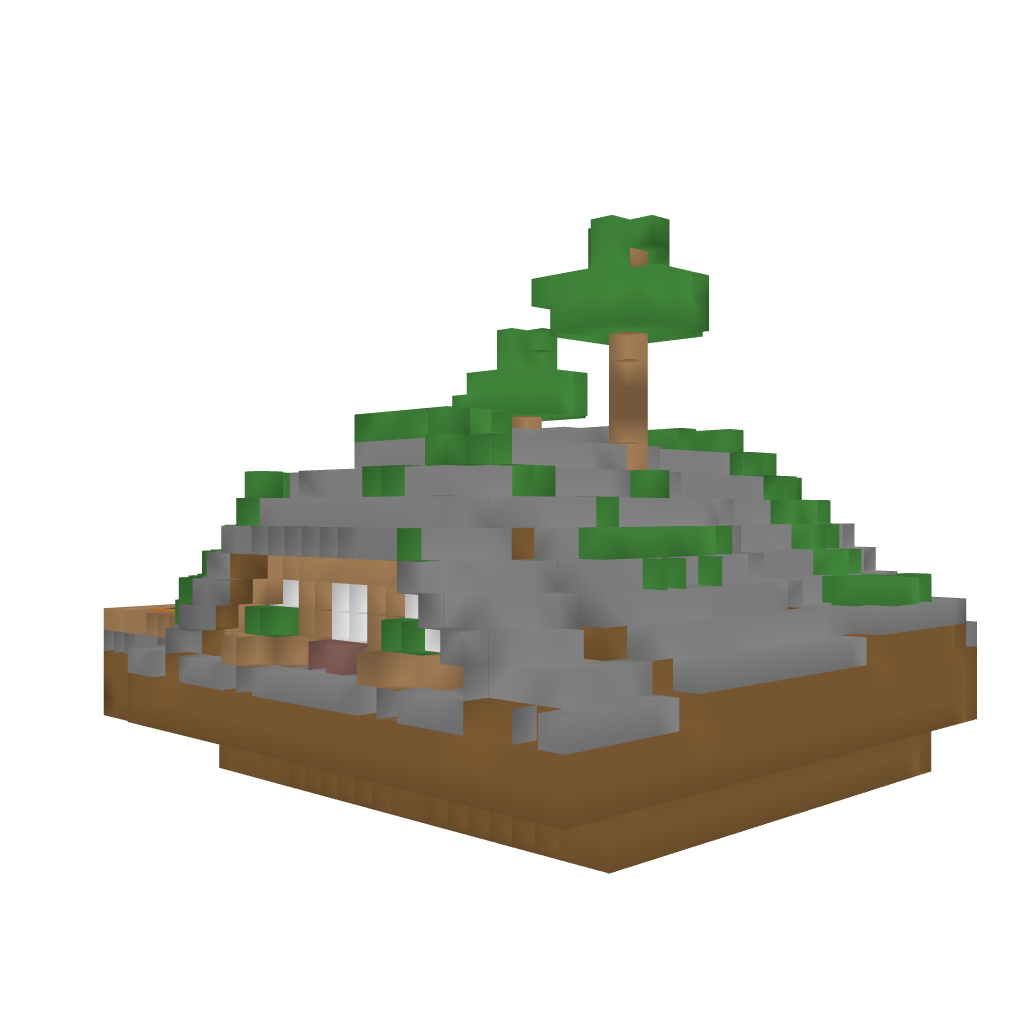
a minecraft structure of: Hobbit House w/ secret room bad low quality